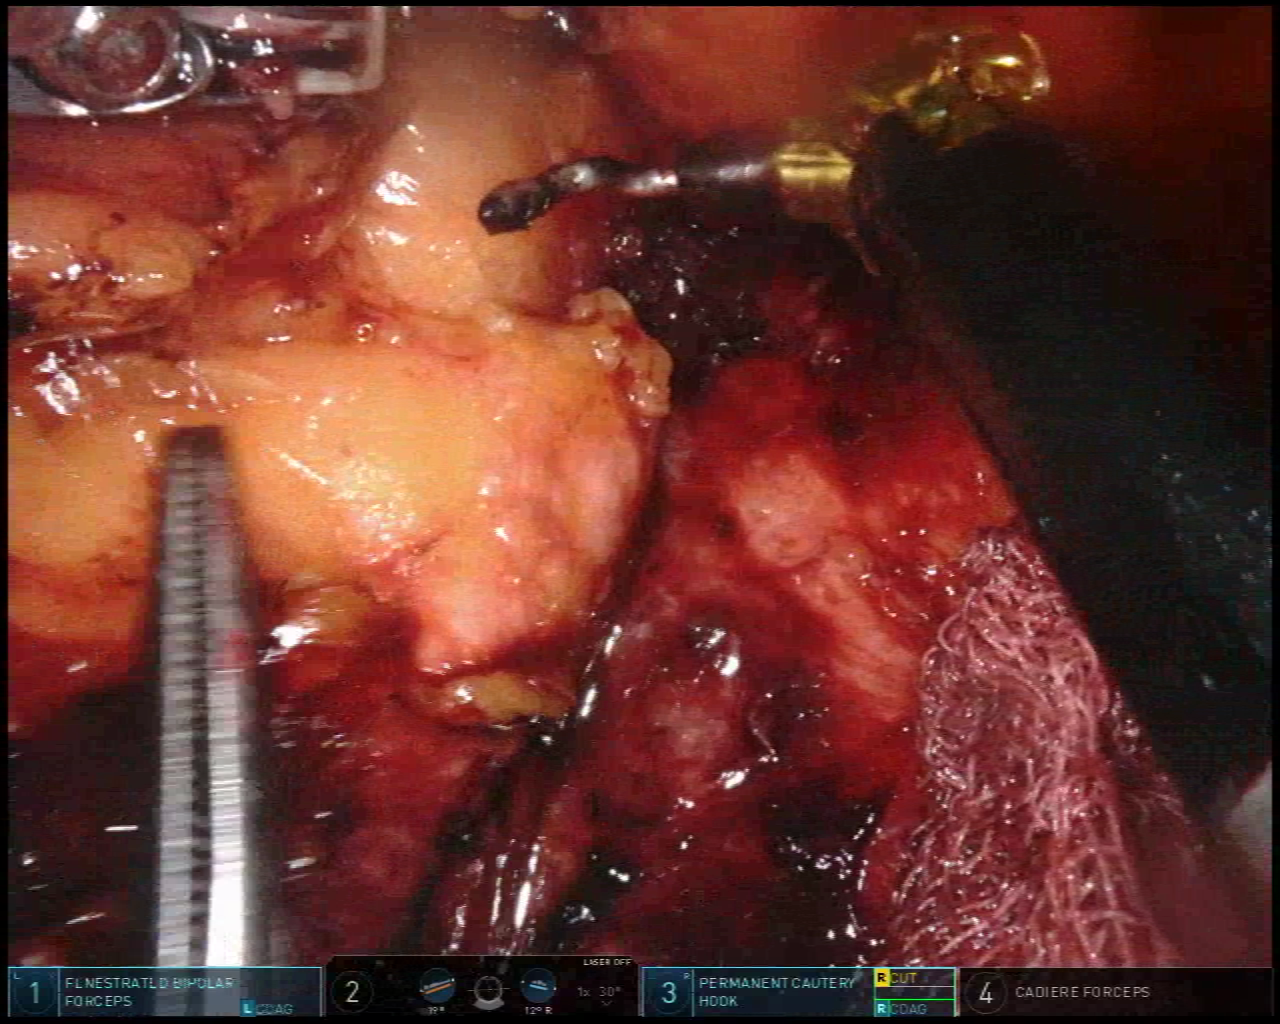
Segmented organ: pancreas
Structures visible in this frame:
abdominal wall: no
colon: no
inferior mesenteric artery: no
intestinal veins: no
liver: no
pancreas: yes
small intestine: no
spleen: no
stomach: no
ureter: no
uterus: no
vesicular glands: no